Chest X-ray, AP view. Patient: 54 years old, sex M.
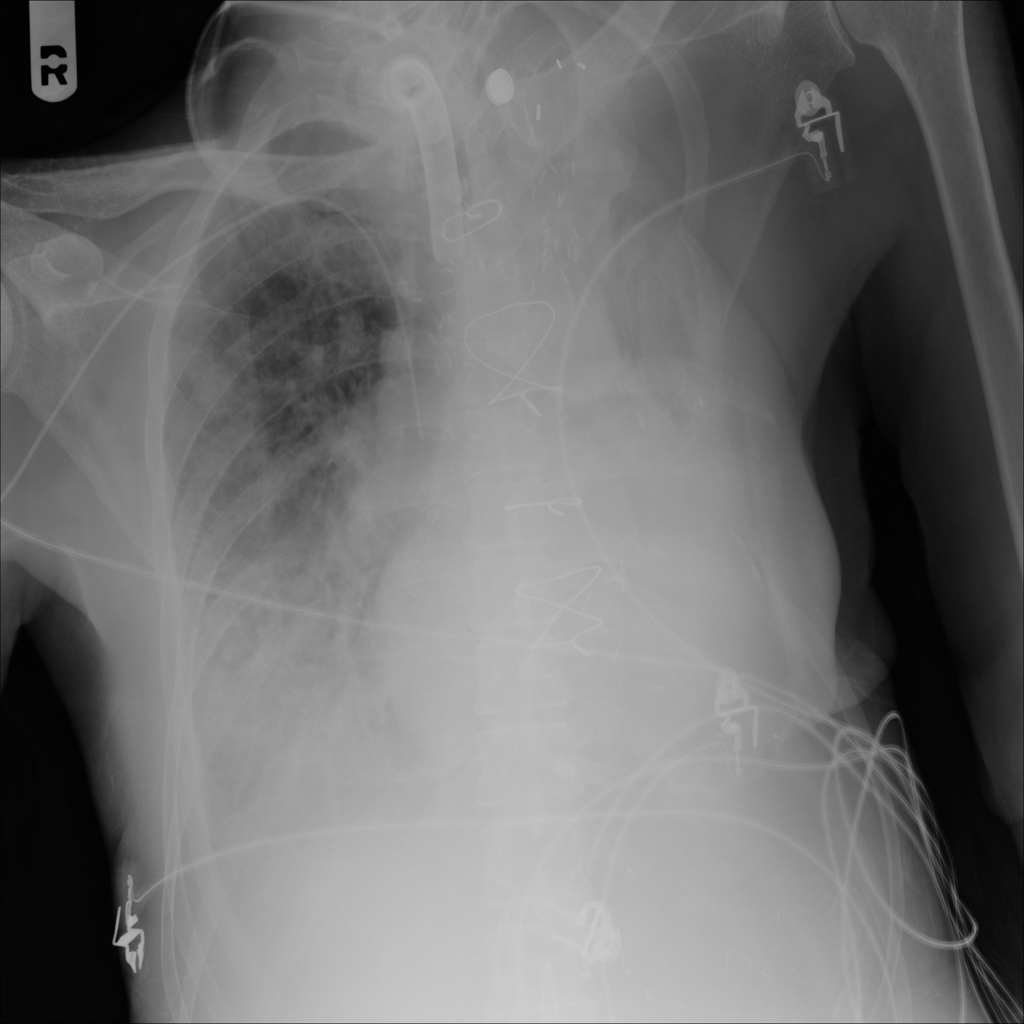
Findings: Infiltration